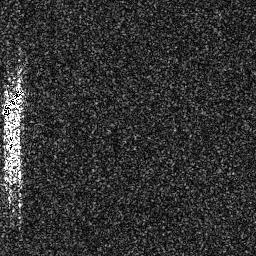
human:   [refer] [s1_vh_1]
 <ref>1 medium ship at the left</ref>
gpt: <box>[[0, 33, 9, 46, 0]]</box>